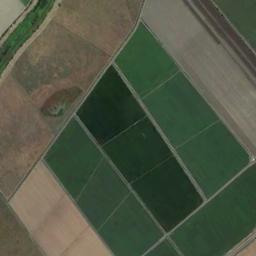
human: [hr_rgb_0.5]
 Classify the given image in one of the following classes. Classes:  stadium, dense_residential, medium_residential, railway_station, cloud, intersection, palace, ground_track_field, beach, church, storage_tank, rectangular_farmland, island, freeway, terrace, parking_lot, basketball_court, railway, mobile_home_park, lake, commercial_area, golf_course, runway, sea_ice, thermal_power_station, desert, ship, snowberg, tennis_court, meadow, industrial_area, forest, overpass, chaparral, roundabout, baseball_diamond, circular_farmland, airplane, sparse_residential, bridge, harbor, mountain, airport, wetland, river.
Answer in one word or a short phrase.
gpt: rectangular_farmland